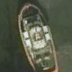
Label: Towing_vessel